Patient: sex F, age 36
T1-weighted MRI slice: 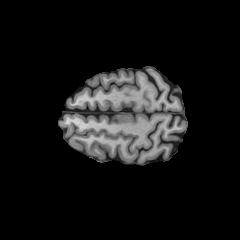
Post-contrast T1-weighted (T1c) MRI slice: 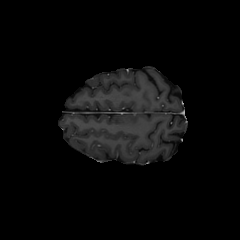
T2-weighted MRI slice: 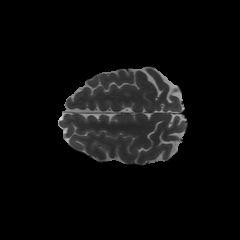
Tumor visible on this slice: no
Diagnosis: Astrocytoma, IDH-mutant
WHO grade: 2